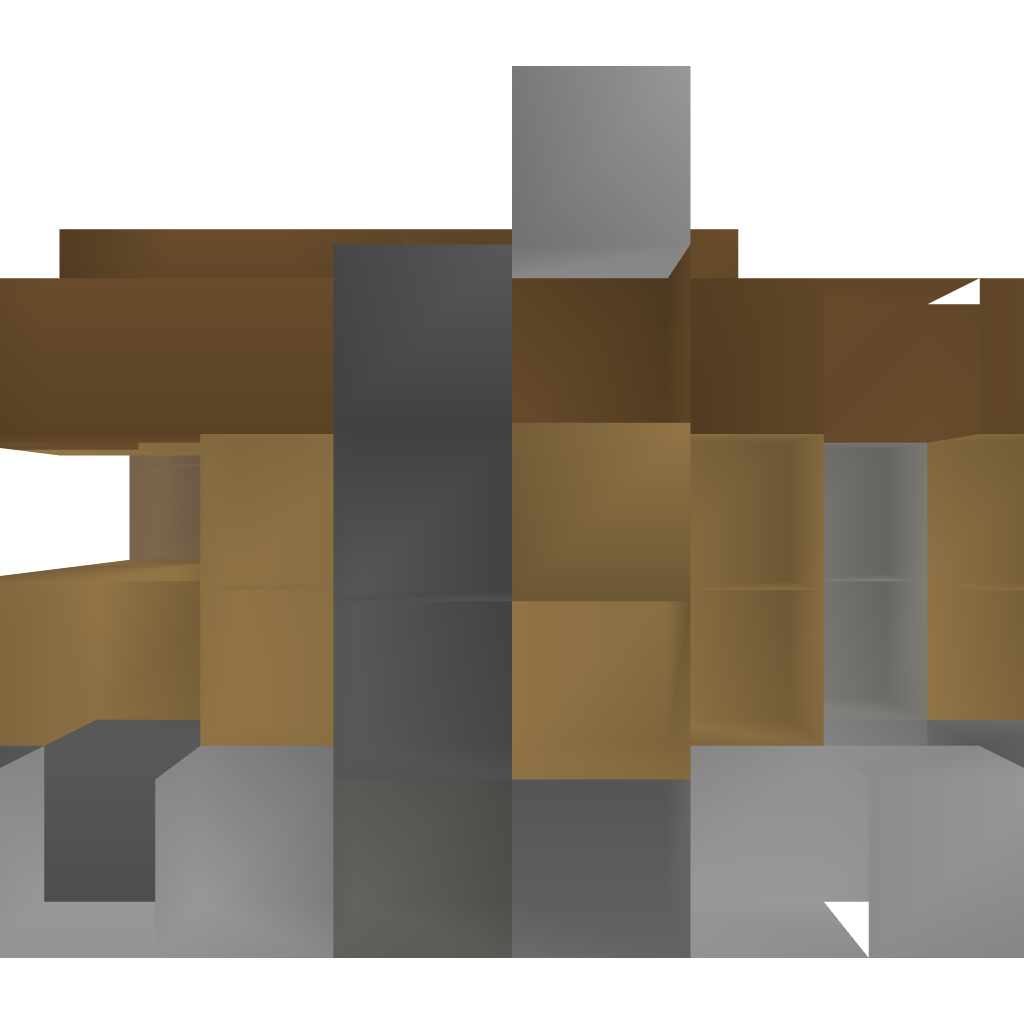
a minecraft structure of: Small Villa